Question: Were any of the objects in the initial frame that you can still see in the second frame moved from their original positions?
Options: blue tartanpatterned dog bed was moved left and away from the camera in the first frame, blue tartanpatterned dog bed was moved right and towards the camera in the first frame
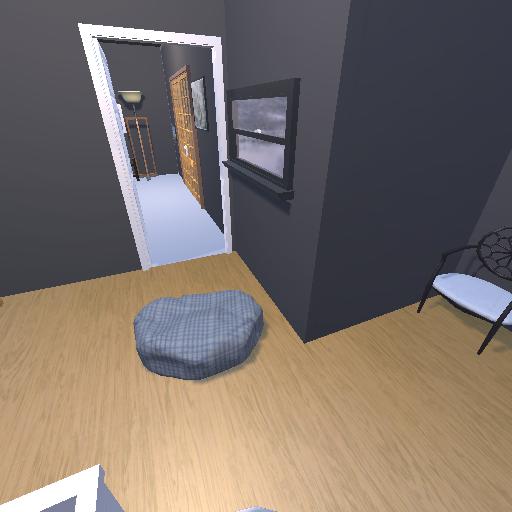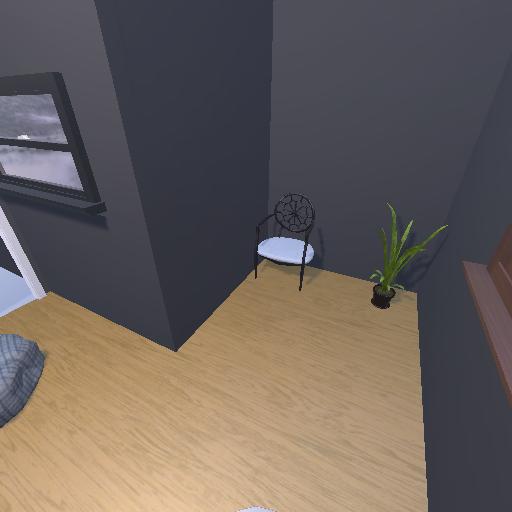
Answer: blue tartanpatterned dog bed was moved left and away from the camera in the first frame